Question: I have a ASPXGridView and I want to know how to get values from the grid, I want to get the 'Vendor Name' and 'Band Name' values for each row. I only want the values from these columns.
Do i need to look at the DataSource or?
I have attached a pic, the grid i am working on is the bottom one. All Restriction for this customer.

Here is the markup for the bottom grid.
'''
<dxwgv:ASPxGridView ID="GVFullResults"
runat="server" Width="100%"
AutoGenerateColumns="False" DataSourceID="ODSFullResultsGrid"
KeyFieldName="Id">
<SettingsBehavior ConfirmDelete="True" />
<Styles>
<Header BackColor="#CCCCFF" Font-Bold="True" Font-Names="Arial"
Font-Size="10px">
</Header>
</Styles>
<Columns>
<dxwgv:GridViewCommandColumn Caption="Edit" VisibleIndex="0" Width="55px">
<EditButton Visible="True">
</EditButton>
<DeleteButton Visible="True">
</DeleteButton>
</dxwgv:GridViewCommandColumn>
<dxwgv:GridViewDataTextColumn FieldName="CarrierId" VisibleIndex="1"
Caption="Vendor" Width="35px">
<EditFormSettings Visible="False" />
</dxwgv:GridViewDataTextColumn>
<dxwgv:GridViewDataTextColumn FieldName="CarrierName" VisibleIndex="2"
Width="140px" Caption="Vendor Name">
<EditFormSettings Visible="False" />
</dxwgv:GridViewDataTextColumn>
<dxwgv:GridViewDataTextColumn FieldName="CustomerId" VisibleIndex="3"
Caption="Customer" Width="45px">
<EditFormSettings Visible="False" />
</dxwgv:GridViewDataTextColumn>
<dxwgv:GridViewDataTextColumn FieldName="CustomerName" VisibleIndex="4"
Width="140px">
<EditFormSettings Visible="False" />
</dxwgv:GridViewDataTextColumn>
<dxwgv:GridViewDataTextColumn FieldName="BandId" VisibleIndex="5"
Caption="Band" Width="45px">
<EditFormSettings Visible="False" />
</dxwgv:GridViewDataTextColumn>
<dxwgv:GridViewDataTextColumn FieldName="BandName" VisibleIndex="6"
Width="140px">
<EditFormSettings Visible="False" />
</dxwgv:GridViewDataTextColumn>
<dxwgv:GridViewDataTextColumn FieldName="Restriction" VisibleIndex="7"
Width="50px">
<EditFormSettings Visible="False" />
</dxwgv:GridViewDataTextColumn>
<dxwgv:GridViewDataTextColumn FieldName="DateCreated" VisibleIndex="8">
<EditFormSettings Visible="False" />
</dxwgv:GridViewDataTextColumn>
<dxwgv:GridViewDataTextColumn FieldName="CreatedBy" VisibleIndex="9"
Width="55px">
<EditFormSettings Visible="False" />
</dxwgv:GridViewDataTextColumn>
<dxwgv:GridViewDataTextColumn FieldName="Comments" VisibleIndex="10">
<EditFormSettings CaptionLocation="None" />
<EditItemTemplate>
<div style="float:right">
Comments:
<dxe:ASPxMemo ID="CommentsMemo" runat="server" Height="71px" Width="170px">
</dxe:ASPxMemo>
</div>
</EditItemTemplate>
<CellStyle>
<Border BorderColor="Silver" BorderStyle="Solid" />
</CellStyle>
</dxwgv:GridViewDataTextColumn>
<dxwgv:GridViewDataTextColumn Caption="Id" FieldName="Id" Visible="False"
VisibleIndex="11">
<EditFormSettings Visible="False" />
</dxwgv:GridViewDataTextColumn>
</Columns>
<SettingsPager PageSize="75">
</SettingsPager>
<Settings ShowVerticalScrollBar="True" VerticalScrollableHeight="300" />
</dxwgv:ASPxGridView>
'''
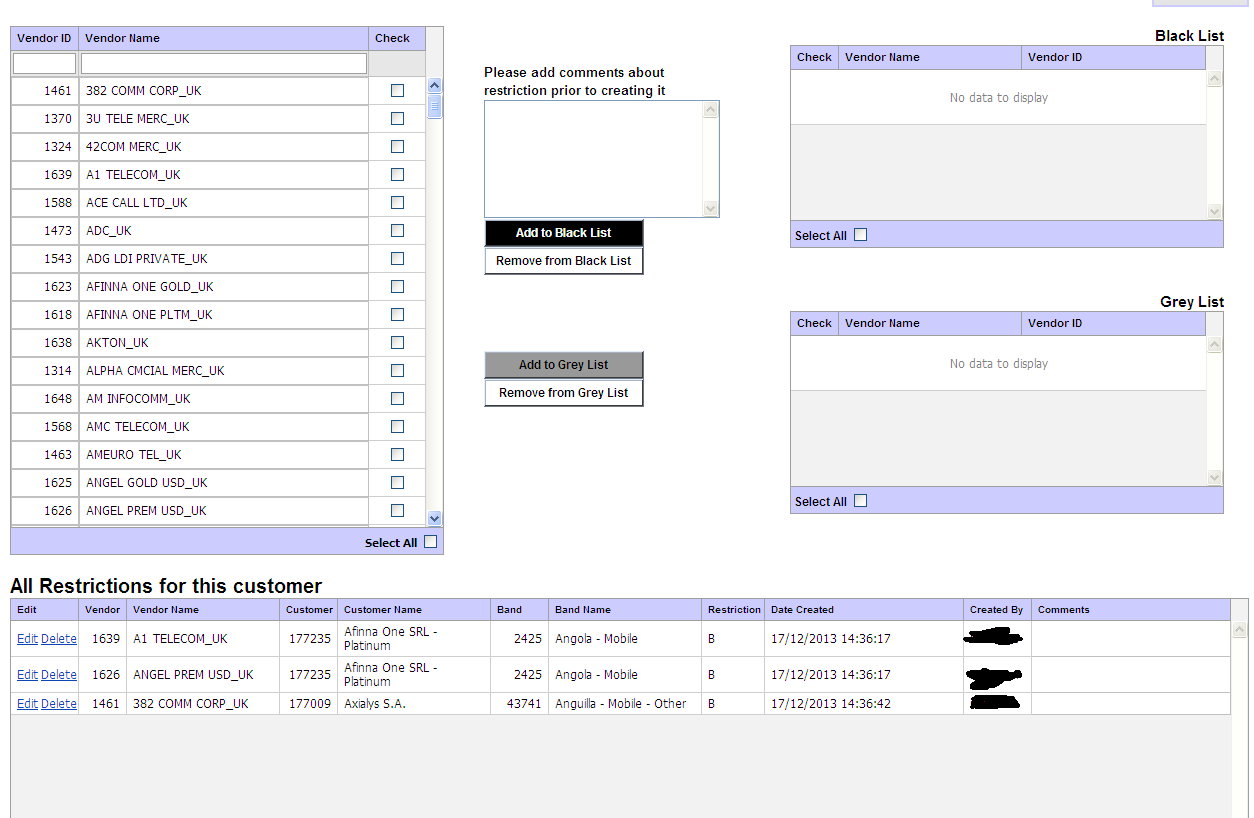
Answer: Try this.
'''
int indexOfColumnToGet = some number;
gridview.Rows[rowIndex].Cells[indexOfColumnToGet].Text
'''